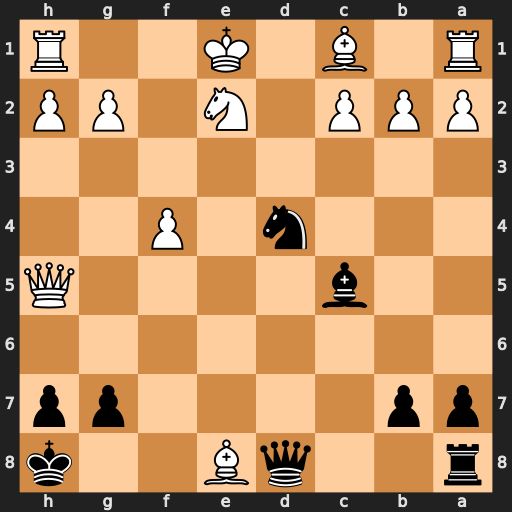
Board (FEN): r2qB2k/pp4pp/8/2b4Q/3n1P2/8/PPP1N1PP/R1B1K2R
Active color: b
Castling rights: KQ
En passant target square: -
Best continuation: Nxc2+ Kf1 Qd1#